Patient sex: M
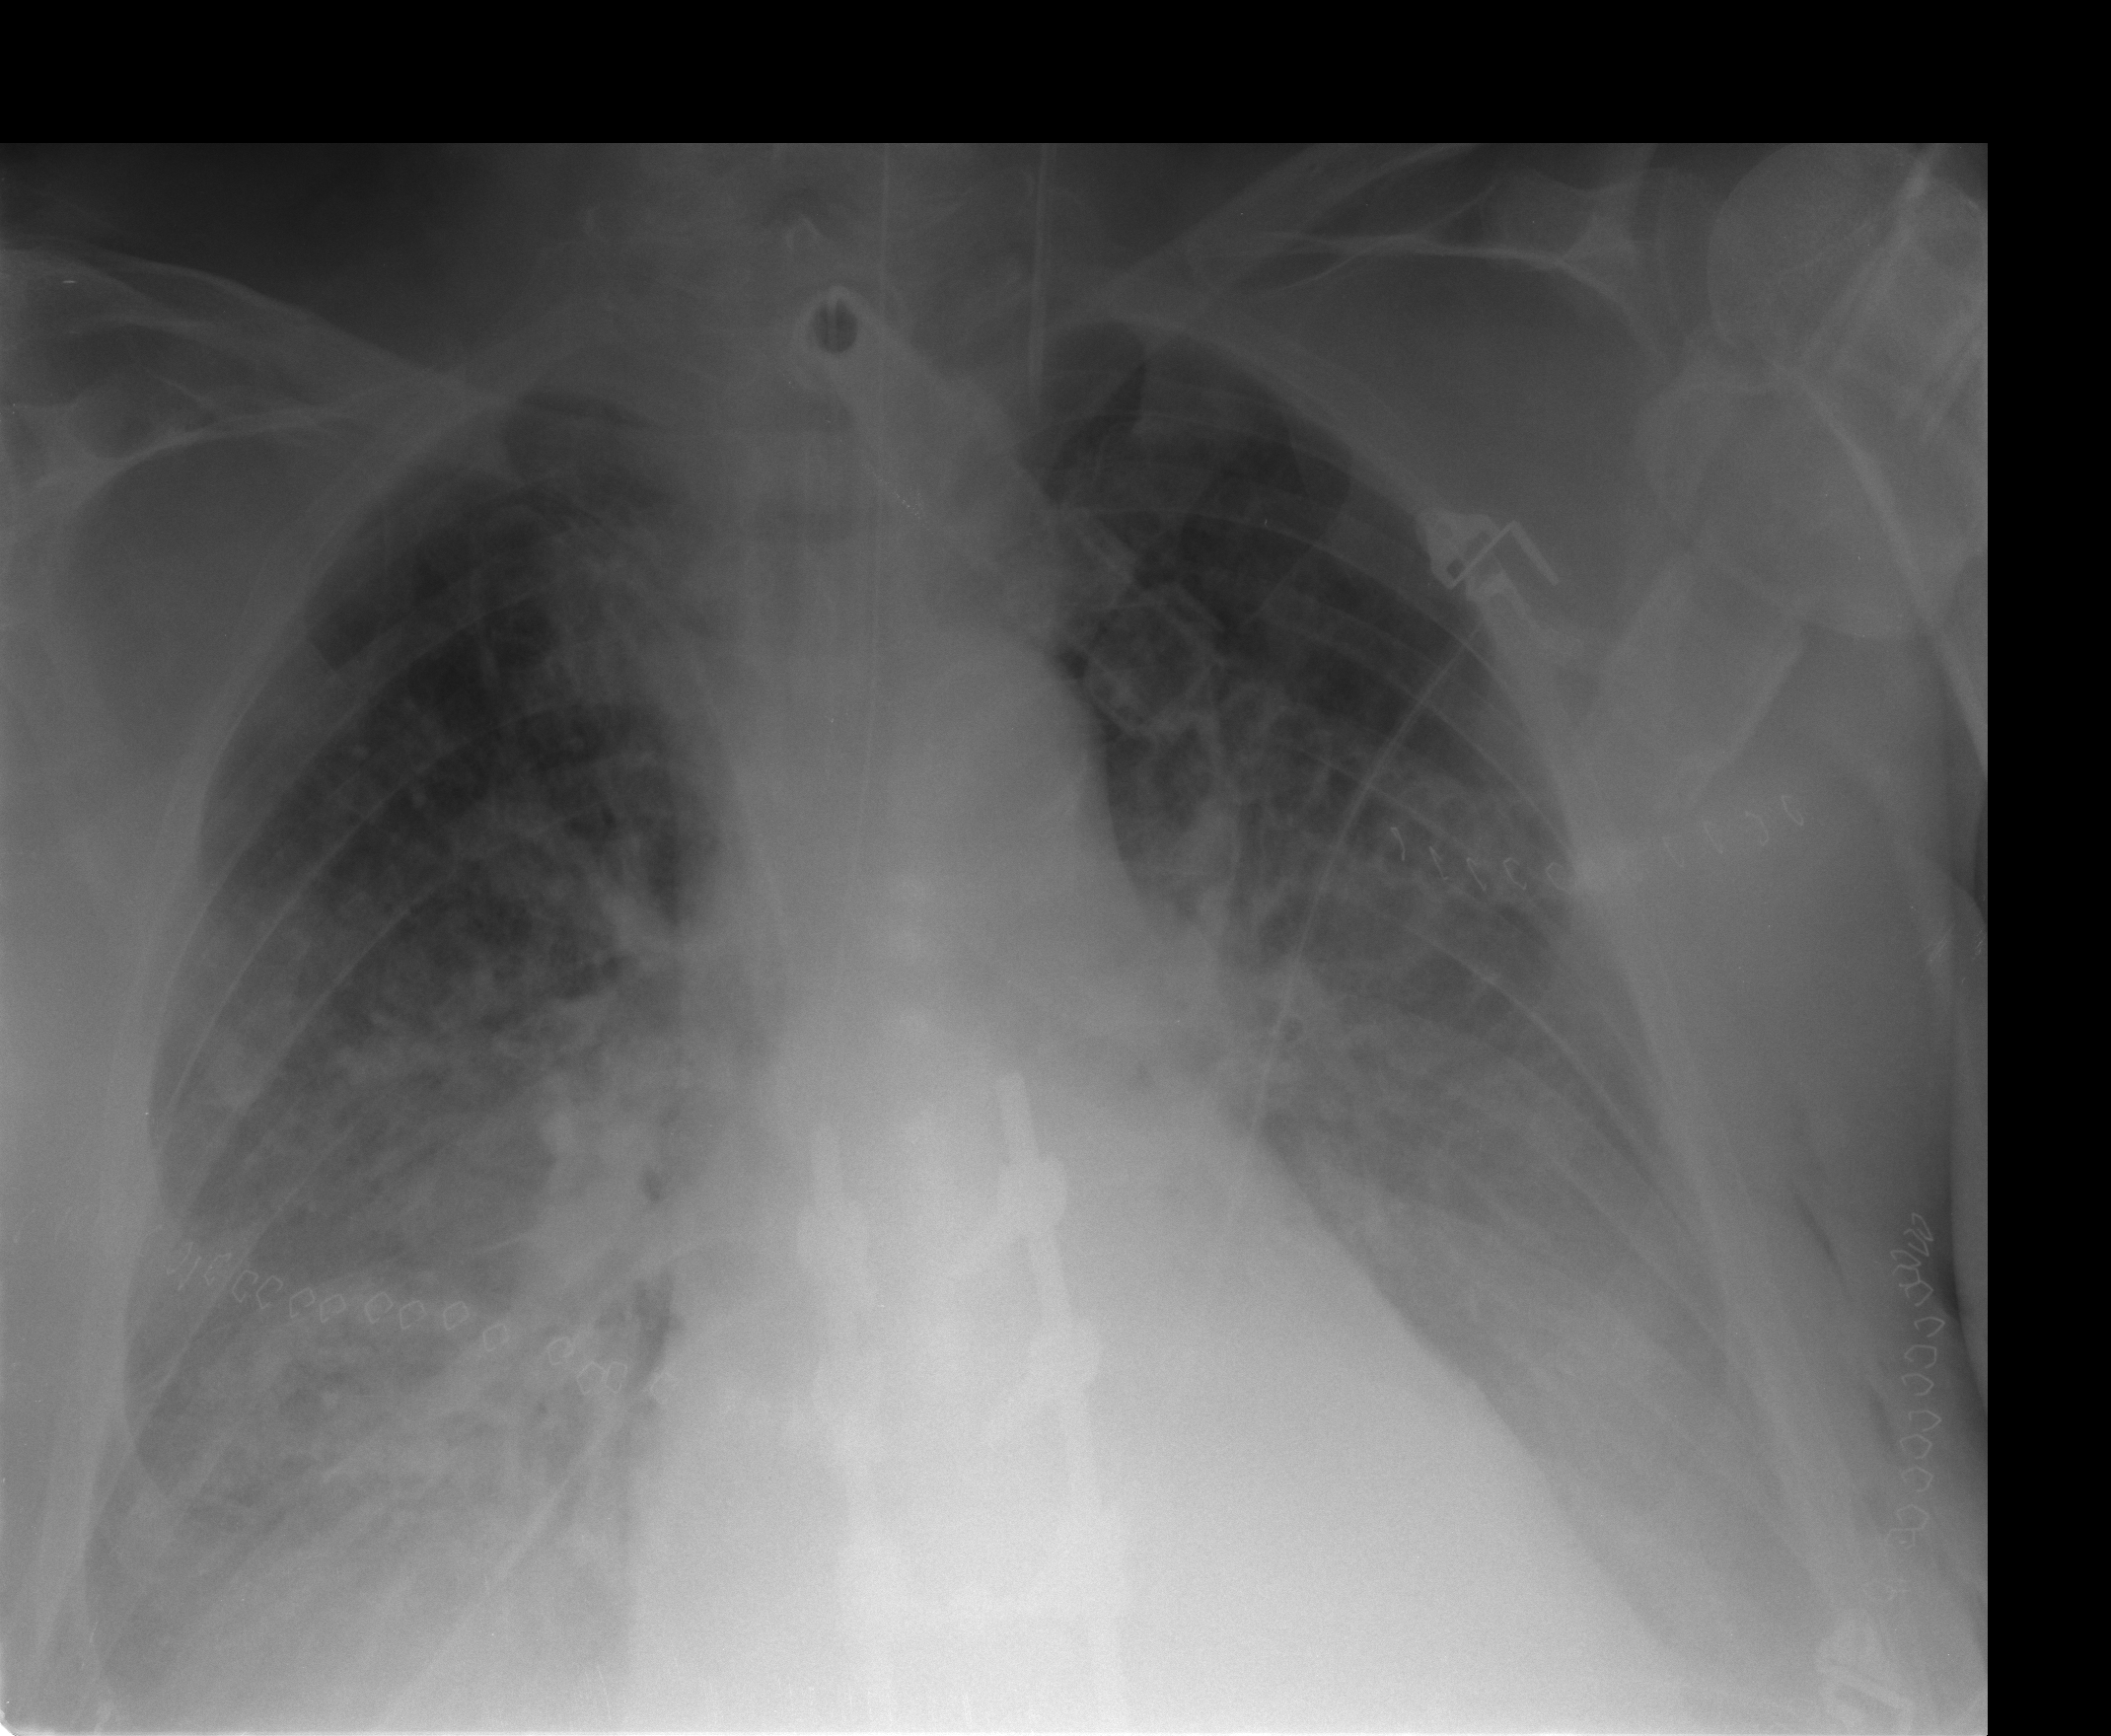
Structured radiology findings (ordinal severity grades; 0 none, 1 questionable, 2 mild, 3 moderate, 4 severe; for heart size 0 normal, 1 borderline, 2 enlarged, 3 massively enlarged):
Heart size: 2
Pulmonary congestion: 2
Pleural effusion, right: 2
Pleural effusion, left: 2
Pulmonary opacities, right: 3
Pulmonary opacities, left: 1
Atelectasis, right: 2
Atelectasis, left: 2